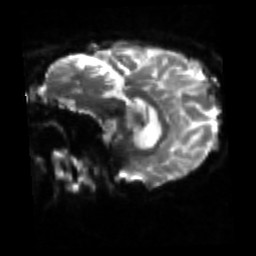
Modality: sbref
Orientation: sagittal
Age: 77
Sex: female
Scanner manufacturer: siemens
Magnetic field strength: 3 T
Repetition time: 4.71 s
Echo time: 0.0906 s